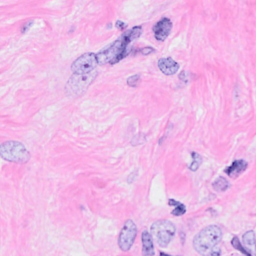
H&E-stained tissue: Breast